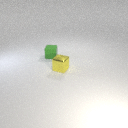
small yellow metal cube in front of small green rubber cube